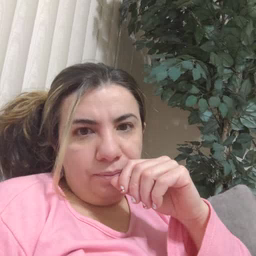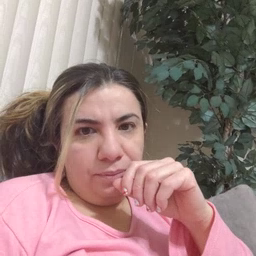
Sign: flower